Interaction volume radius: 10 \u00c5
Interaction volume height: 15 \u00c5
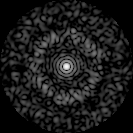
Disorder parameter: 0.8241